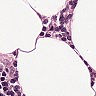
Metastatic tissue present: no